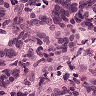
Metastatic tissue present: yes